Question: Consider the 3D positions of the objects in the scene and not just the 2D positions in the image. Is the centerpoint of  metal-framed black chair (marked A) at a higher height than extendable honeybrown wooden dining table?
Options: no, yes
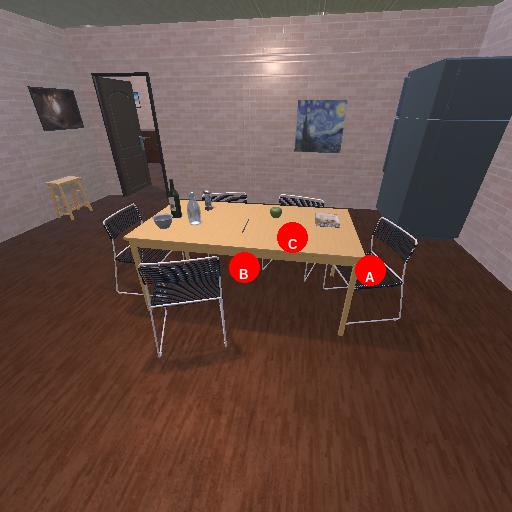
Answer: no